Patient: sex M, age 33
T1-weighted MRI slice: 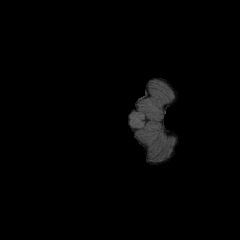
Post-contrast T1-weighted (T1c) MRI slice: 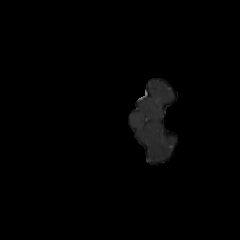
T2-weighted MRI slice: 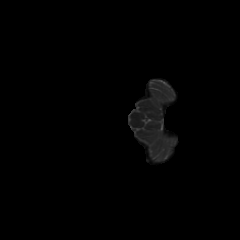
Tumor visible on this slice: no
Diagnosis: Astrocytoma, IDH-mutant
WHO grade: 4